Aerial crown-view tile of a tropical tree (Barro Colorado Island, Panama), acquired 20250512:
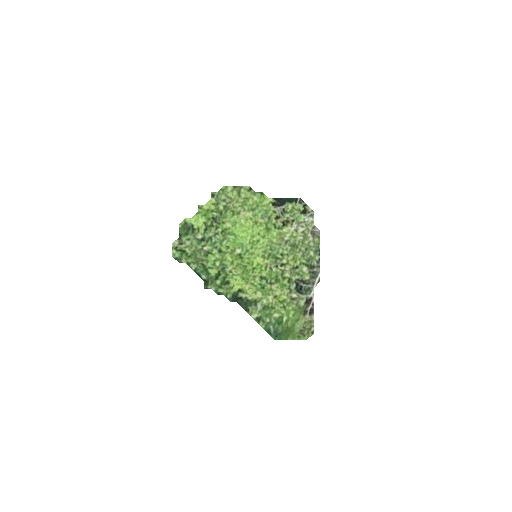
Species: Anacardium excelsum
GBIF accepted scientific name: Anacardium excelsum
Crown area: 22.311 m²